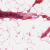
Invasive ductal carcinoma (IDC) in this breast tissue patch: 0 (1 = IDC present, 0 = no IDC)